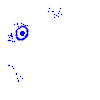
Particle: electron